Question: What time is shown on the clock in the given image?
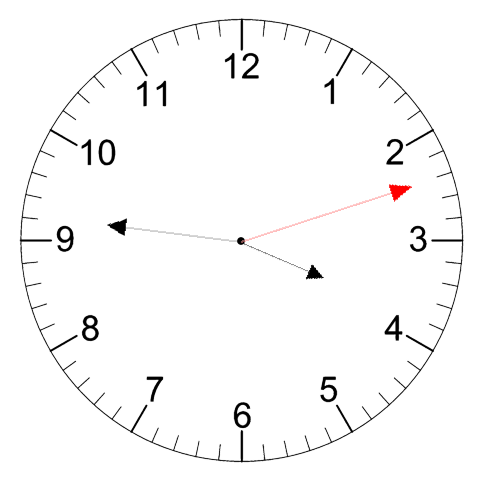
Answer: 03:46:12